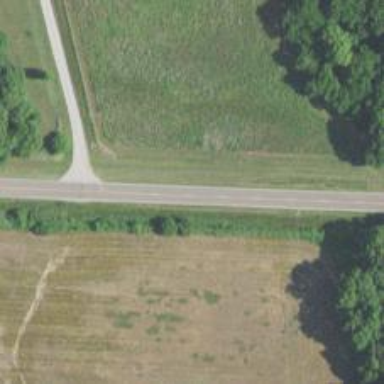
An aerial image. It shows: Secondary road.